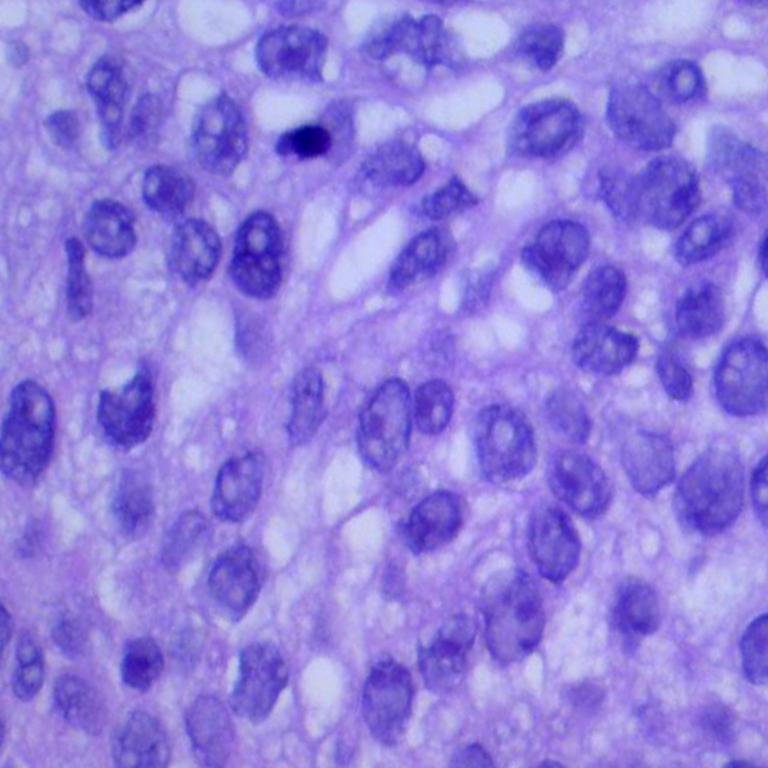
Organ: lung
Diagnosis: squamous carcinomas